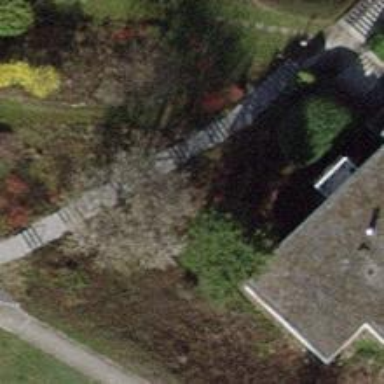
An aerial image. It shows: Set of steps on the road.